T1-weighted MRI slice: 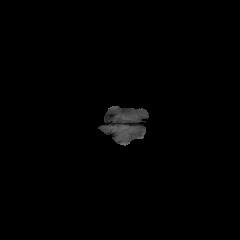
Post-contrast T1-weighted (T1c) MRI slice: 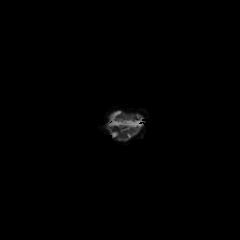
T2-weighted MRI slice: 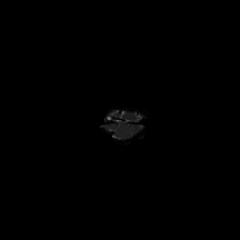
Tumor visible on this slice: no